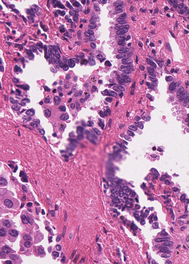
Tumor epithelial tissue: yes
Tumor-associated stroma tissue: yes
Normal tissue: no